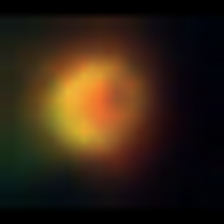
Taxon: NanoPlankton
Group: Other